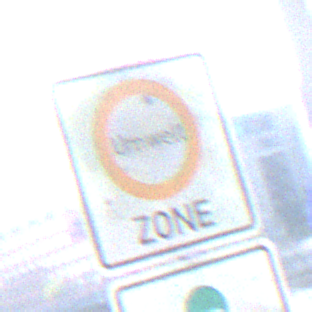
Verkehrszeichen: BeginnUmweltzone
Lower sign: FreistellungVomVerkehrsverbot3
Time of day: MorningAfternoon
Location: Outdoor (Urban)
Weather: PartlyCloudy
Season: NotSpecified
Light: Natural